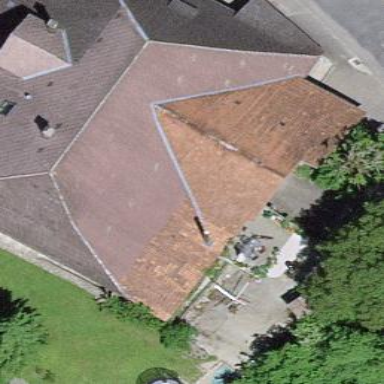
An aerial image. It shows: Farm building.